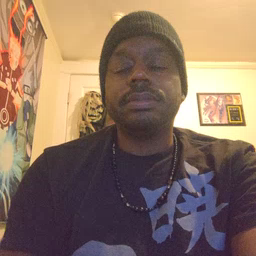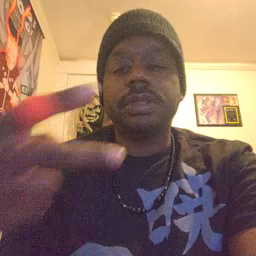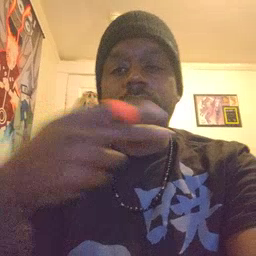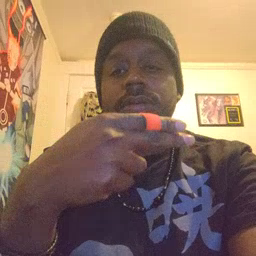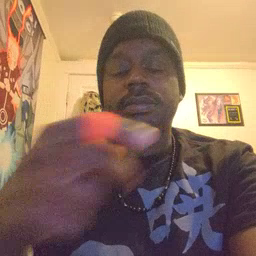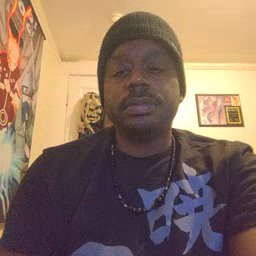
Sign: cut